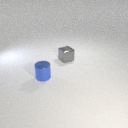
small blue metal cylinder in front of small gray metal cube